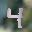
Label: 4